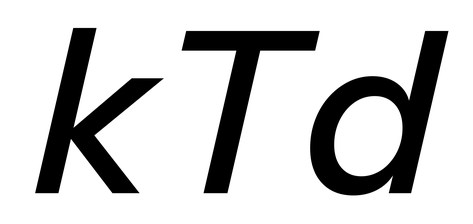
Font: InstrumentSans-Italic_Medium_Italic